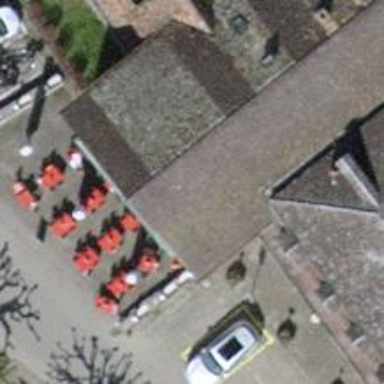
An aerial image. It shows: Restaurant.